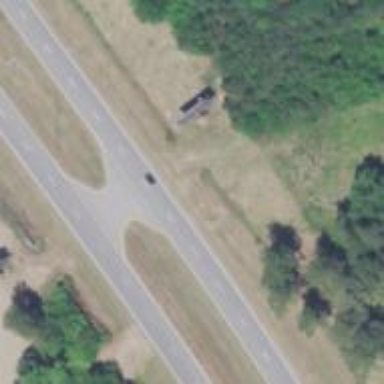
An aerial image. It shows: Trunk link highway.